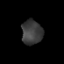
Tissue: prostate
Cell type: T cells
Senescence score: 0.3302
Nuclear area (px): 502
Mean DAPI intensity: 59.526